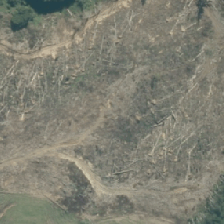
Land cover: harvested_forest